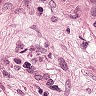
Metastatic tissue present: yes